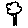
Label: tree